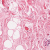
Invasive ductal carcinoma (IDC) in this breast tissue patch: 0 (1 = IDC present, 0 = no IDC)